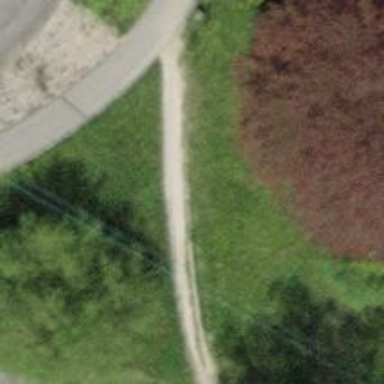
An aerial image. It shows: Unpaved path.